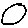
Label: circle